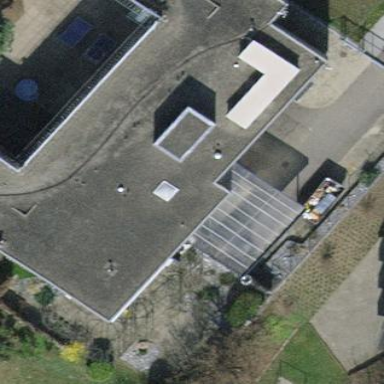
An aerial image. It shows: View of roof of building.